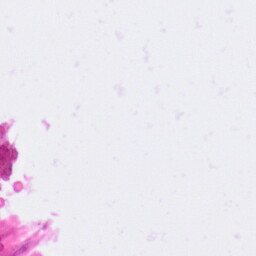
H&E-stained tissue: Pancreatic